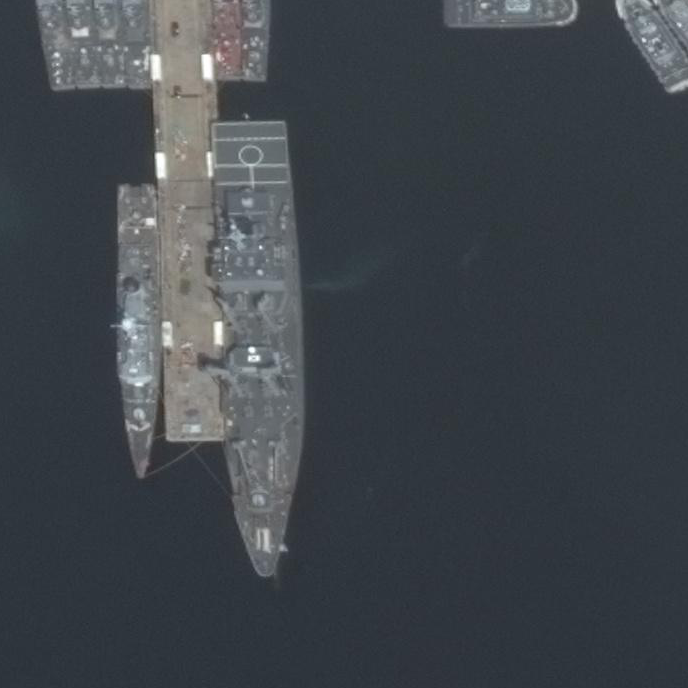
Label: destroyer